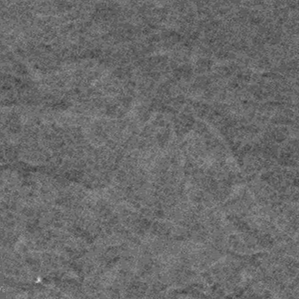
Label: frost